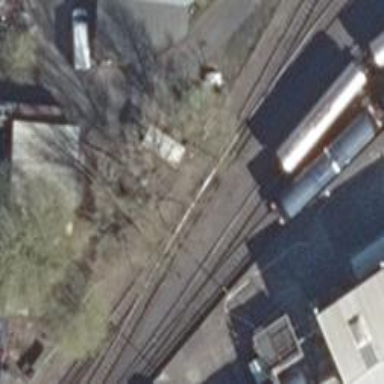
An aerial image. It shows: Railway switch.